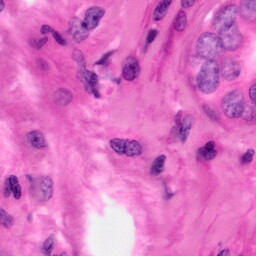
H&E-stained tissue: Pancreatic